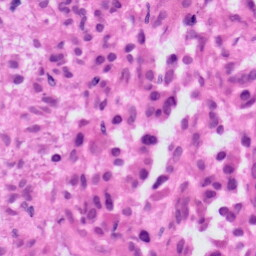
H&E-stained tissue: Skin